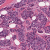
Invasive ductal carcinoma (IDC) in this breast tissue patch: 0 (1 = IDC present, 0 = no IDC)